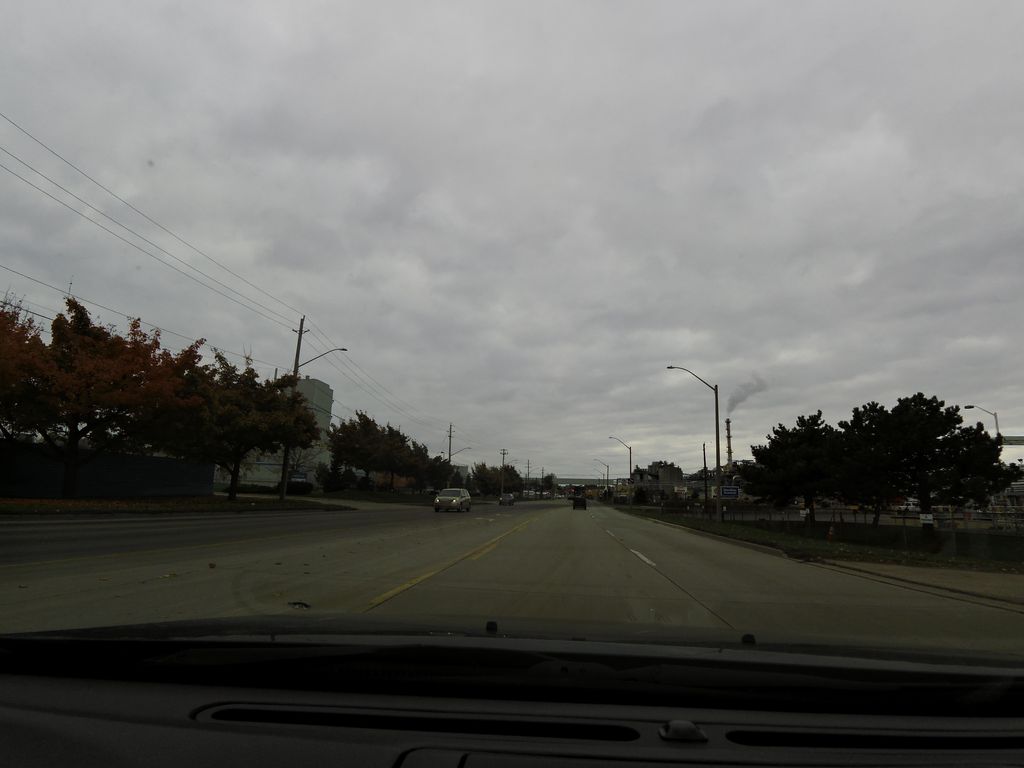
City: hamilton